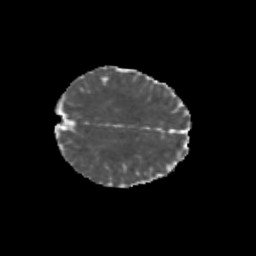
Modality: MD
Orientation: axial
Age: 8
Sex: male
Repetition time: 9.512 s
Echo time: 0.089 s